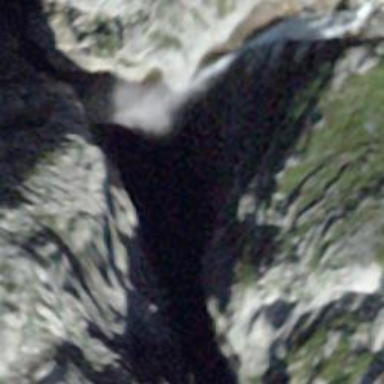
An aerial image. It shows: Cliff in nature.